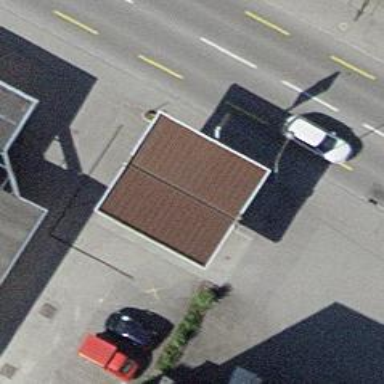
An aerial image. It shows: Fuel station.